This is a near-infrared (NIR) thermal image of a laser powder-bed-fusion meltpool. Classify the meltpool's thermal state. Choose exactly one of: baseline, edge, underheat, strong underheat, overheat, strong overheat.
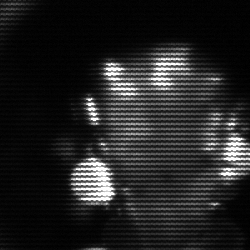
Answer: baseline